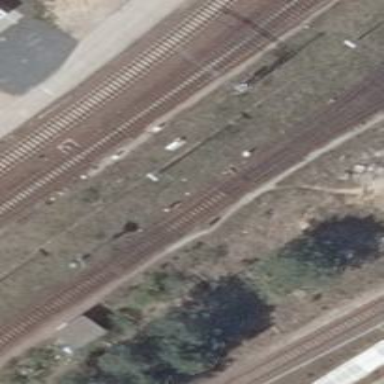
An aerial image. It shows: Railway switch.